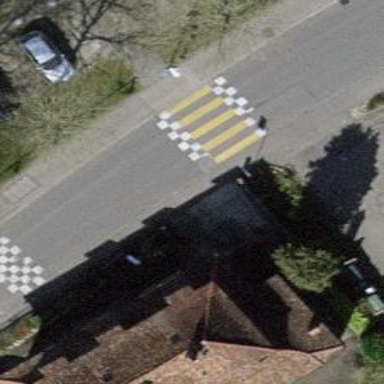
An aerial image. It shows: Uncontrolled zebra crossing on the road.